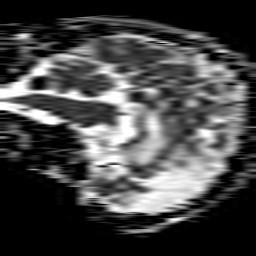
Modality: ADC
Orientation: sagittal
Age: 73
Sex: male
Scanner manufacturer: philips
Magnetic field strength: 1.5 T
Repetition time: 4.246 s
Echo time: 0.1086 s